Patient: sex M, age 31
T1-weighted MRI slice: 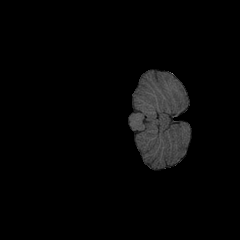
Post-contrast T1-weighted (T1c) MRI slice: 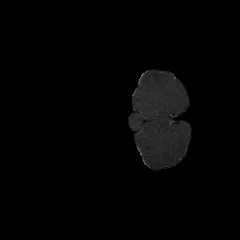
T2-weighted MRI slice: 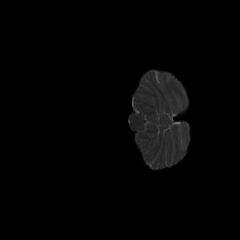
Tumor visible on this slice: no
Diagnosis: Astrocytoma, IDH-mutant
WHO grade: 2